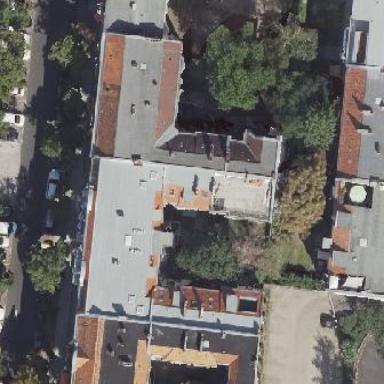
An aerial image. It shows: Residential building with apartments. It features roof made of roof tiles in double saltbox shape.